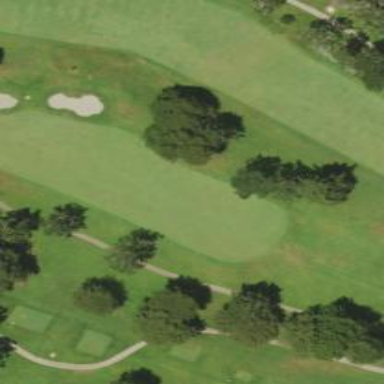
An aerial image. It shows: Grassy area designated as golf fairway.